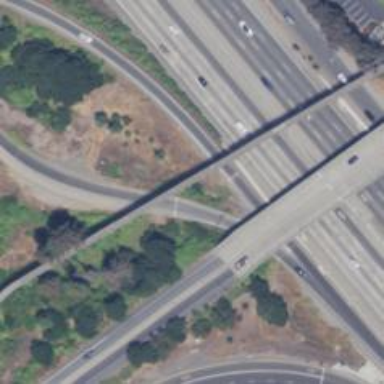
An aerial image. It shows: Motorway link.